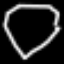
Label: diamond